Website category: sports
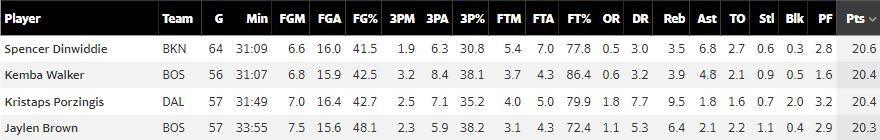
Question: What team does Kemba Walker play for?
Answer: BOS

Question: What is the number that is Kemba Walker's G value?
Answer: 56

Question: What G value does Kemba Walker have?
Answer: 56

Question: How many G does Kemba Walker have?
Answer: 56

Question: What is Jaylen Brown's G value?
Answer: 57

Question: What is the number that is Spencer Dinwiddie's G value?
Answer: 64

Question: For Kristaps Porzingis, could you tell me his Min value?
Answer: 31:49

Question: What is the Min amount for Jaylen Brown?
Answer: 33:55

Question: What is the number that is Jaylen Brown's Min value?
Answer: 33:55

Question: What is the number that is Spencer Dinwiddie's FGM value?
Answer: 6.6

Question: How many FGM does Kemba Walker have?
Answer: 6.8

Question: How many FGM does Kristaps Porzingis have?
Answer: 7.0

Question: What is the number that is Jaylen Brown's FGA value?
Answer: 15.6

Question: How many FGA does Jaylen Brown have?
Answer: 15.6

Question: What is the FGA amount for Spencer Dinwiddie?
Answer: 16.0

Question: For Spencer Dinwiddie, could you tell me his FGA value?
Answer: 16.0

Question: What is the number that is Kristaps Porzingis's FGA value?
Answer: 16.4

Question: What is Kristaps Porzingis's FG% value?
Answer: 42.7

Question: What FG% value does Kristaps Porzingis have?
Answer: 42.7

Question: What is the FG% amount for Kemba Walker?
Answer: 42.5

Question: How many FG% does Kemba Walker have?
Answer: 42.5

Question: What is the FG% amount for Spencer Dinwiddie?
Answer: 41.5

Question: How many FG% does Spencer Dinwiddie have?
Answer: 41.5

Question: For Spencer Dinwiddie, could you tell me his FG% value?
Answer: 41.5

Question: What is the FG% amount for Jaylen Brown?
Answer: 48.1

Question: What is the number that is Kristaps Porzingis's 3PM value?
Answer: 2.5

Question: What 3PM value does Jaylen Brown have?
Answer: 2.3

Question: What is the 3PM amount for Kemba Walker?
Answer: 3.2

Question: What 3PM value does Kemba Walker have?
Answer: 3.2

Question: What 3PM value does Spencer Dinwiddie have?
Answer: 1.9

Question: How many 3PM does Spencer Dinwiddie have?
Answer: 1.9

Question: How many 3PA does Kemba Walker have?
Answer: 8.4

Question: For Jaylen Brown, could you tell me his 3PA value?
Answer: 5.9

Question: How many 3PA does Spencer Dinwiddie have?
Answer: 6.3

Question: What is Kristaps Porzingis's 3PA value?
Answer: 7.1

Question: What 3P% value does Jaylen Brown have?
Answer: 38.2

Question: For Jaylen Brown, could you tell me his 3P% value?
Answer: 38.2

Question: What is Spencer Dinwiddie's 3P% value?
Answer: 30.8

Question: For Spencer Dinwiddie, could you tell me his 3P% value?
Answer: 30.8

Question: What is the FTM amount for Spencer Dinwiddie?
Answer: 5.4

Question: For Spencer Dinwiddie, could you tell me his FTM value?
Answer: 5.4

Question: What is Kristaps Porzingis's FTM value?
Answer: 4.0

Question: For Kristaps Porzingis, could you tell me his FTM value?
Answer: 4.0

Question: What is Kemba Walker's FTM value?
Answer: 3.7

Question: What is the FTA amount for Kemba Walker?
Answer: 4.3

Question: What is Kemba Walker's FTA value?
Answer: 4.3

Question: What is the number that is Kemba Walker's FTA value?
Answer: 4.3

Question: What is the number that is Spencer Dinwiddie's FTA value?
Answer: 7.0

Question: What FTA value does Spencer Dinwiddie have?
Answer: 7.0

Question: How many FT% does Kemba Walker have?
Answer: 86.4

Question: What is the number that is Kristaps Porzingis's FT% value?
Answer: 79.9

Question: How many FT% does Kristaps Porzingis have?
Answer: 79.9

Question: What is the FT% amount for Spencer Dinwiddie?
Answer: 77.8

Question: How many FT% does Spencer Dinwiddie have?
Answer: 77.8

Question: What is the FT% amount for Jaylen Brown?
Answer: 72.4

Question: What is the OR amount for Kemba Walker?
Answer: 0.6

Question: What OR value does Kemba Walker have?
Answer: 0.6

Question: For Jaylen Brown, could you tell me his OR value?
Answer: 1.1

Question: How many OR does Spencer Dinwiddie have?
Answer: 0.5

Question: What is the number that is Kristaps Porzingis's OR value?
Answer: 1.8

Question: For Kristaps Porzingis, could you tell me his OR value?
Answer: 1.8

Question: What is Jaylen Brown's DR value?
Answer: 5.3

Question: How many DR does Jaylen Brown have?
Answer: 5.3

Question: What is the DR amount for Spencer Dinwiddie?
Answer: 3.0